Aerial crown-view tile of a tropical tree (Barro Colorado Island, Panama), acquired 20240611:
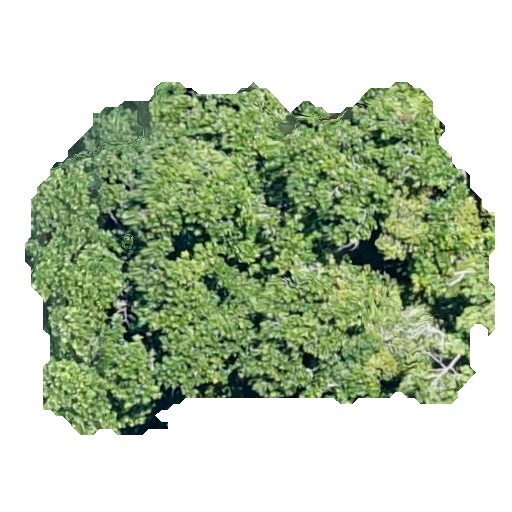
Species: Anacardium excelsum
GBIF accepted scientific name: Anacardium excelsum
Crown area: 203.398 m²